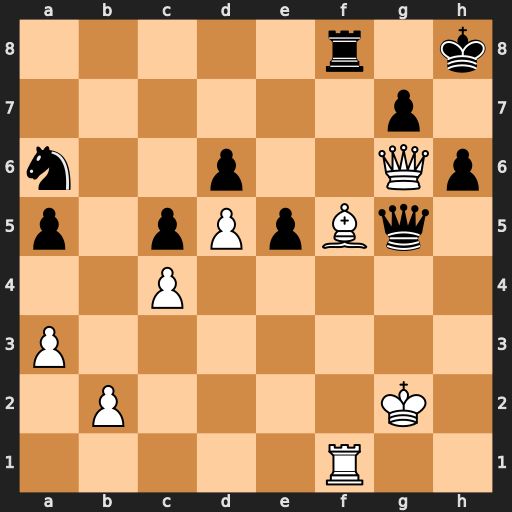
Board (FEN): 5r1k/6p1/n2p2Qp/p1pPpBq1/2P5/P7/1P4K1/5R2
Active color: w
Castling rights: -
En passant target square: -
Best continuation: Qxg5 hxg5 Rh1+ Kg8 Be6+